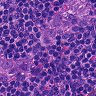
Metastatic tissue present: yes